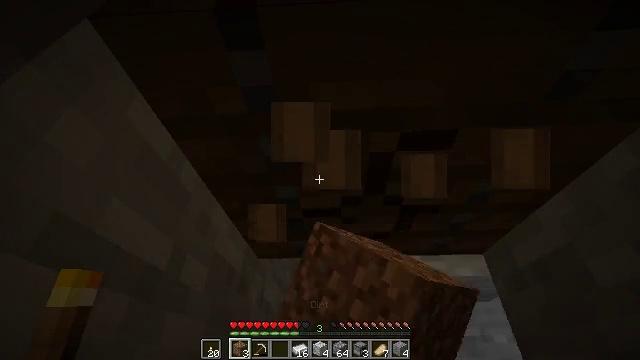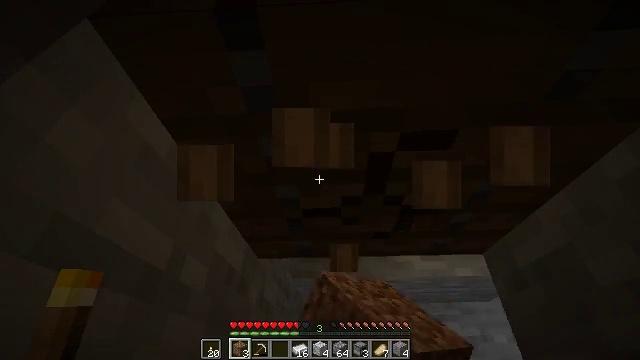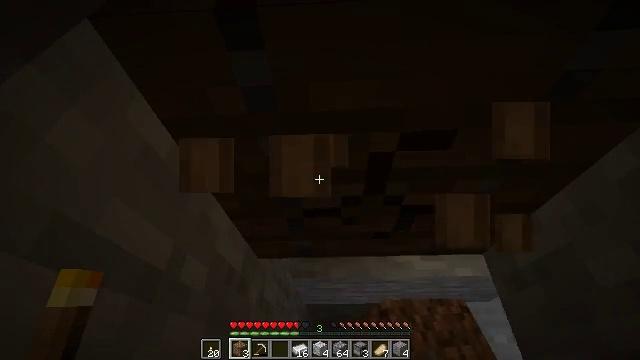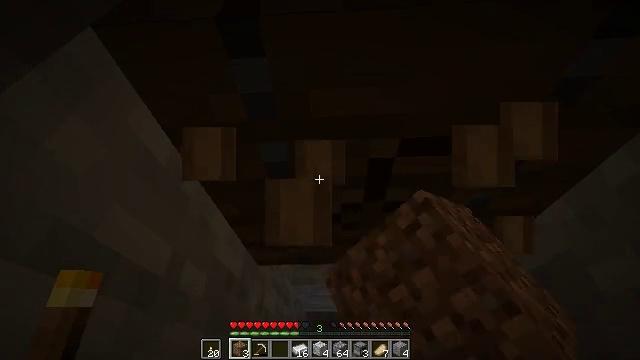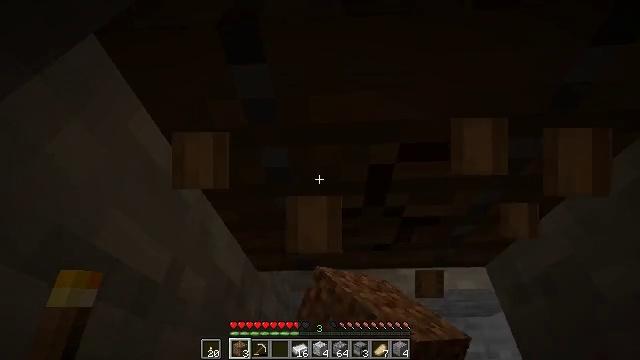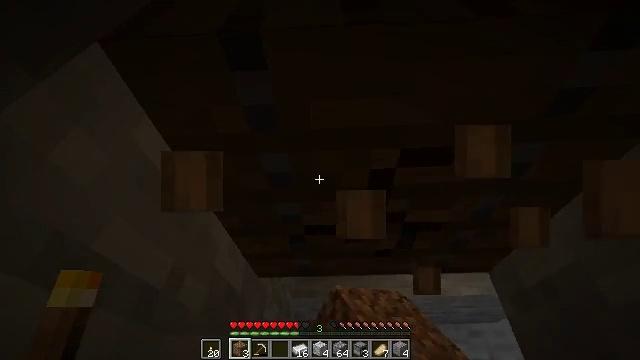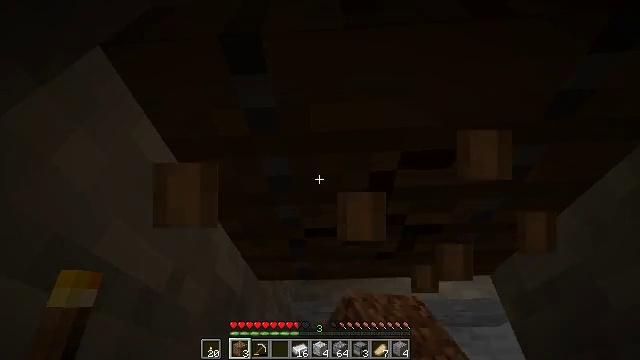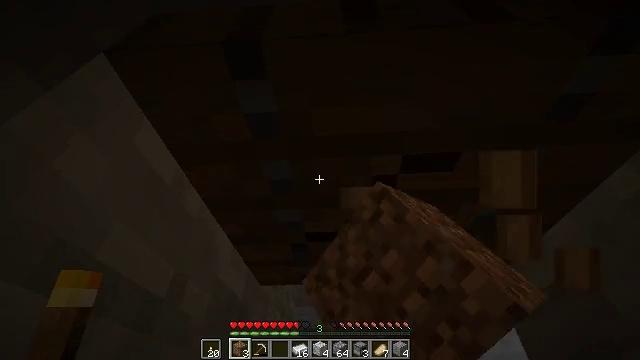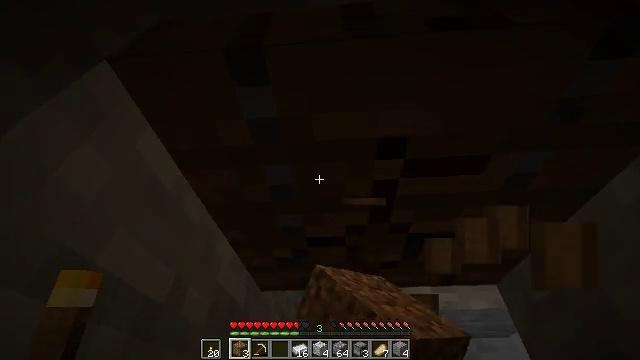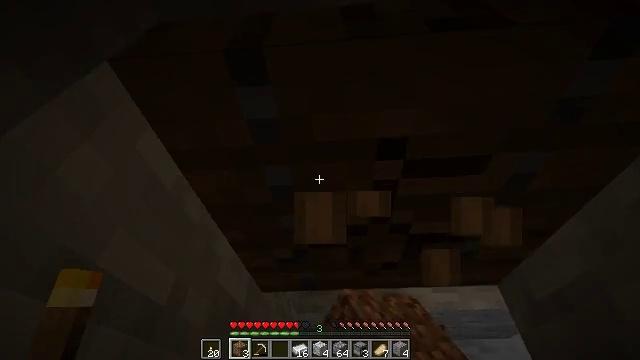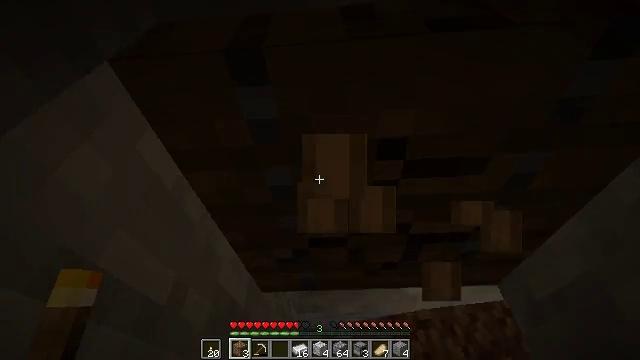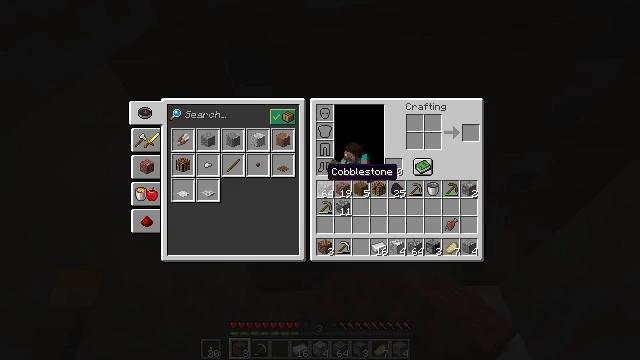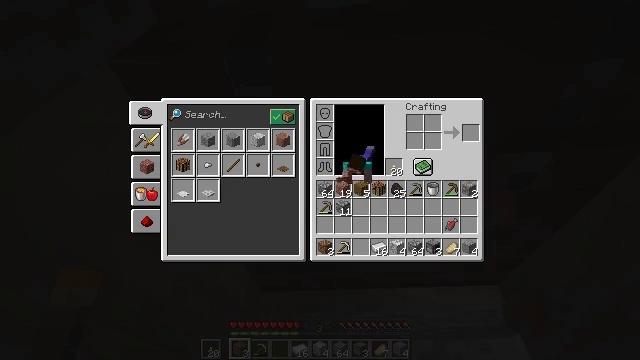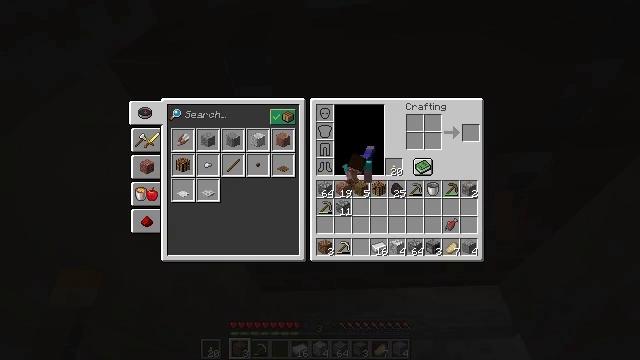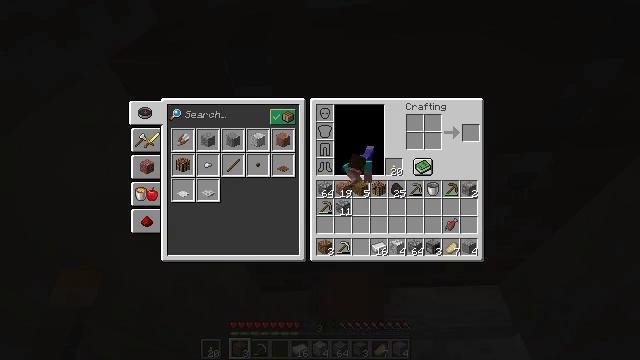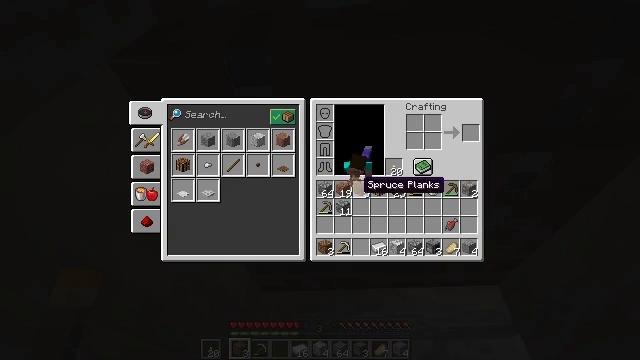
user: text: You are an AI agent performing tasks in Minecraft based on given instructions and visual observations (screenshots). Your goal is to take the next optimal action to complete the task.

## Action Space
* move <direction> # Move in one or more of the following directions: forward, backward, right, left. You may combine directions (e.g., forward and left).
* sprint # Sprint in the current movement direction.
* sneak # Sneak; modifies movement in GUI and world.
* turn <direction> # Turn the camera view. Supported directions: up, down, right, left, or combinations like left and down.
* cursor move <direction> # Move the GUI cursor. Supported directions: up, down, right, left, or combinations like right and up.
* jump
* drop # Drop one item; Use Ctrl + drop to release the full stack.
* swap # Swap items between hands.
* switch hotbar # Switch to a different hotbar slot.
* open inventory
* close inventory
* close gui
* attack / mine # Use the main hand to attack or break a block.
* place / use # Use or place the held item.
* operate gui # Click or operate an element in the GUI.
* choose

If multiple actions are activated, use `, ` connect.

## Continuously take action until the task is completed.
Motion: motion action
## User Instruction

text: Break the spruce trapdoor from a structure.
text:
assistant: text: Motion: attack / mine
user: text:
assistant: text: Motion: attack / mine
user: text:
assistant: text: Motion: turn up, attack / mine
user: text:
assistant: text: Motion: turn up, attack / mine
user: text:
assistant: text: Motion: turn up, attack / mine
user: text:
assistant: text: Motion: attack / mine
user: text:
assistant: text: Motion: attack / mine
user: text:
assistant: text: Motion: turn up, attack / mine
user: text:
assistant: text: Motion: attack / mine
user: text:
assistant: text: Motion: attack / mine
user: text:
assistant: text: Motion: attack / mine, open inventory
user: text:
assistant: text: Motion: open inventory
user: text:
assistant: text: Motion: open inventory
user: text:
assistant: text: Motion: cursor move right
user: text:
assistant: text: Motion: cursor move right and down
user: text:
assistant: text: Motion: cursor move right and down
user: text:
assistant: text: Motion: cursor move right and down
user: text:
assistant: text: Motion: no_op
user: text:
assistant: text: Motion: no_op
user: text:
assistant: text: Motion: no_op
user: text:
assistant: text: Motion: no_op
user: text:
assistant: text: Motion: no_op
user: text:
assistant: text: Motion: cursor move up
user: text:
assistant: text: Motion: cursor move left and up
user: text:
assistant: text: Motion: cursor move left
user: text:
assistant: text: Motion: no_op
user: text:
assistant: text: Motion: no_op
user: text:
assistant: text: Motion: cursor move right
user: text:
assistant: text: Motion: cursor move right
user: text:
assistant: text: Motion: cursor move right and up